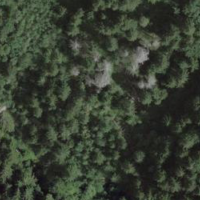
EUNIS habitat code: 43
Species observed at this site:
Equisetum telmateia